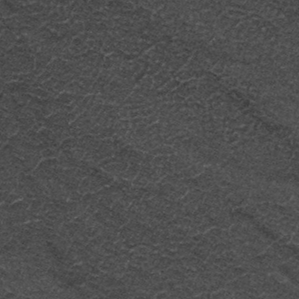
Label: frost